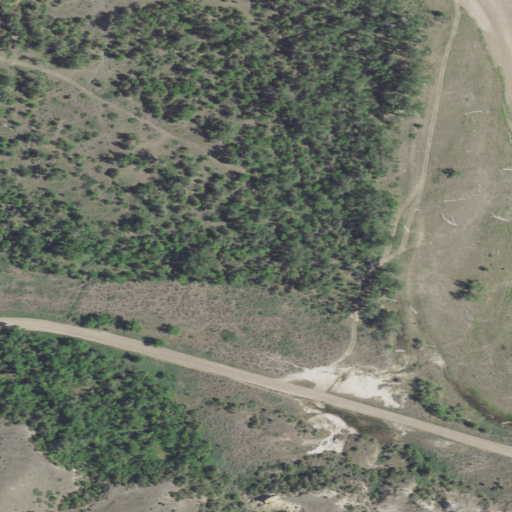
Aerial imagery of valley in Montana named Elm Coulee containing grassland, deciduous forest, shrub, herbaceous wetlands, woody wetlands, low intensity development, open development, and medium intensity development